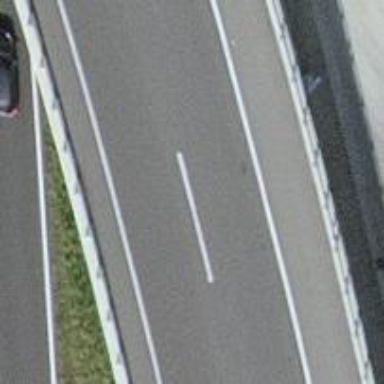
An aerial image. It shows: Bridge over motorway link with asphalt surface.